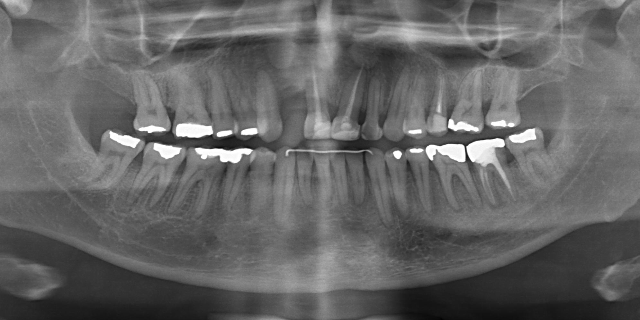
adult